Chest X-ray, PA view. Patient: 41 years old, sex M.
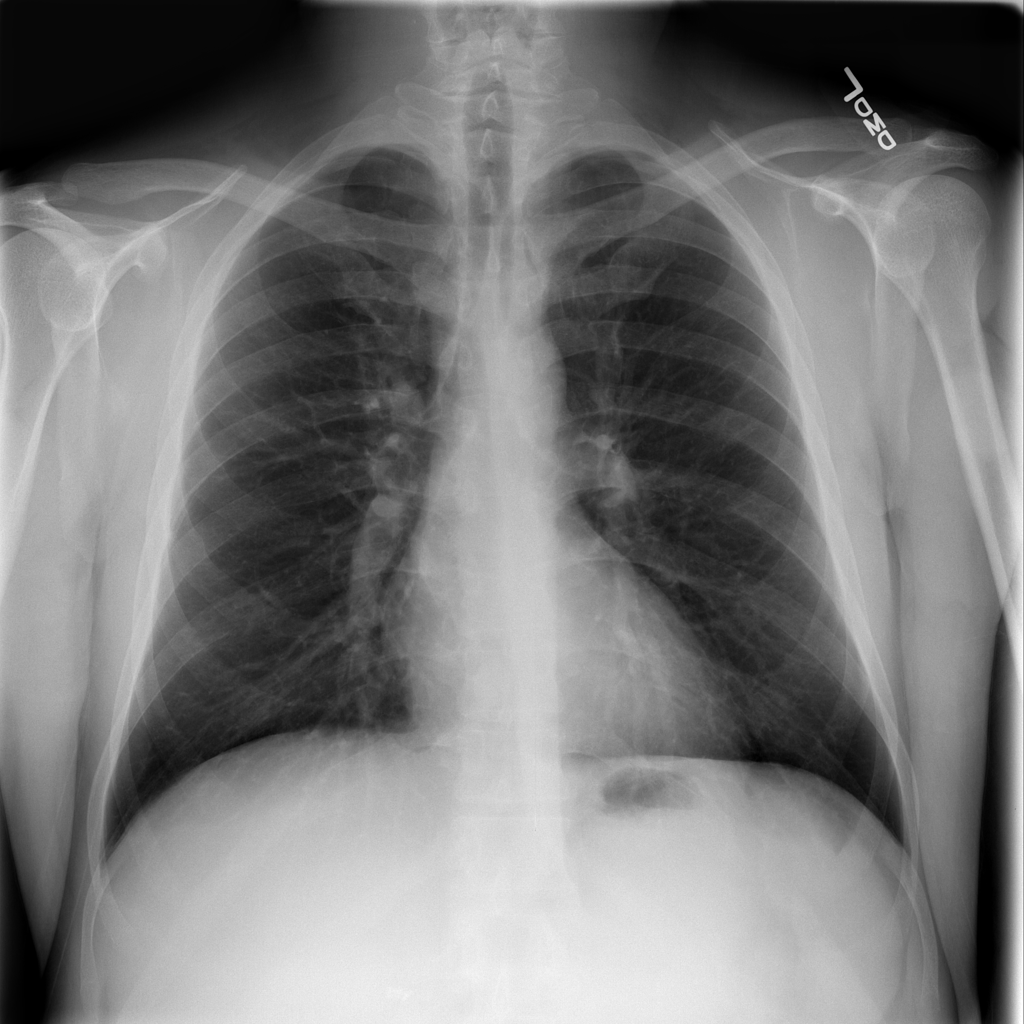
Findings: No Finding